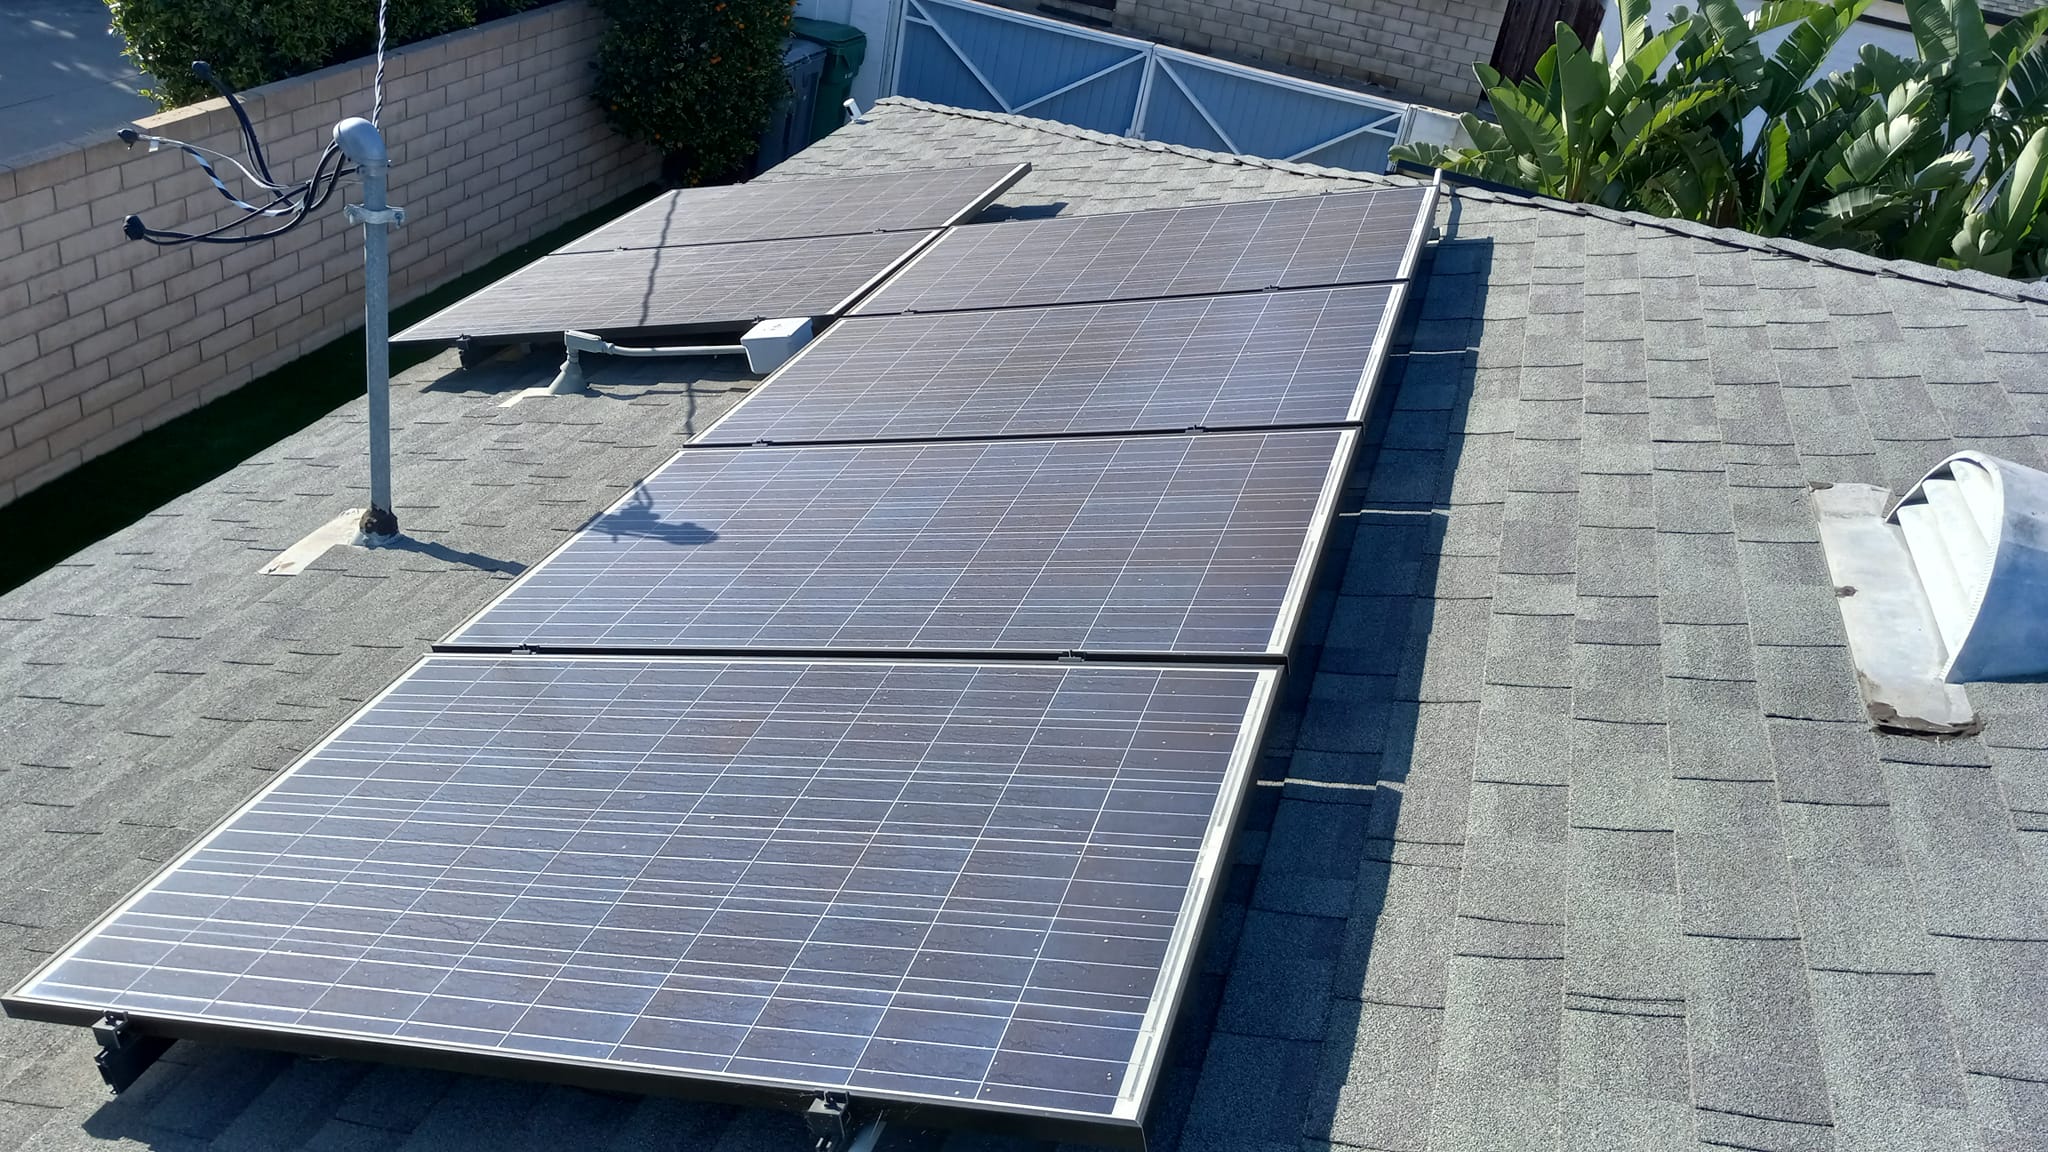
Label: Dusty